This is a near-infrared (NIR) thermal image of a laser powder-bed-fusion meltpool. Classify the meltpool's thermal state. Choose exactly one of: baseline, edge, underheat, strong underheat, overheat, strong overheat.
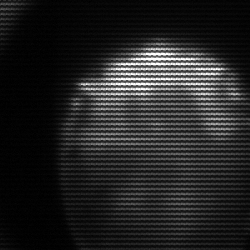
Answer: edge